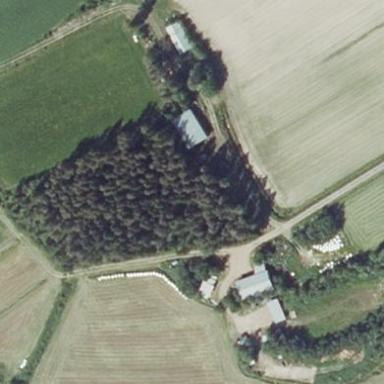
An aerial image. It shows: Beautiful woodland area.